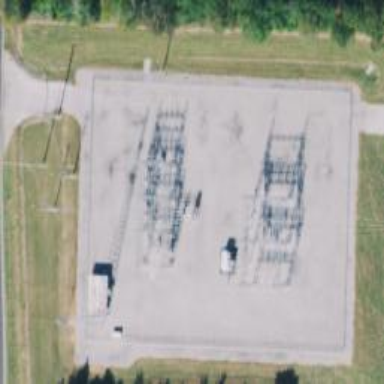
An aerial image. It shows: Fence surrounds transmission level power substation.